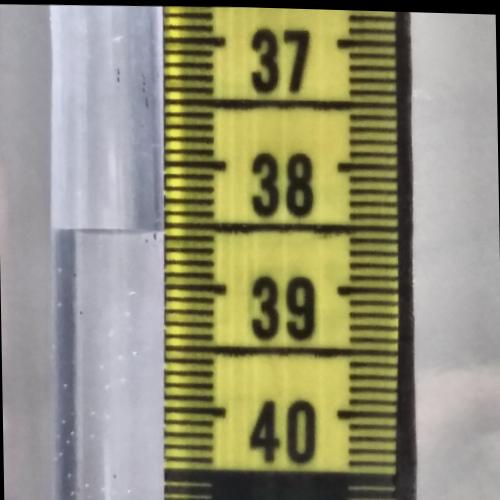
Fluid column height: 38.6 cm